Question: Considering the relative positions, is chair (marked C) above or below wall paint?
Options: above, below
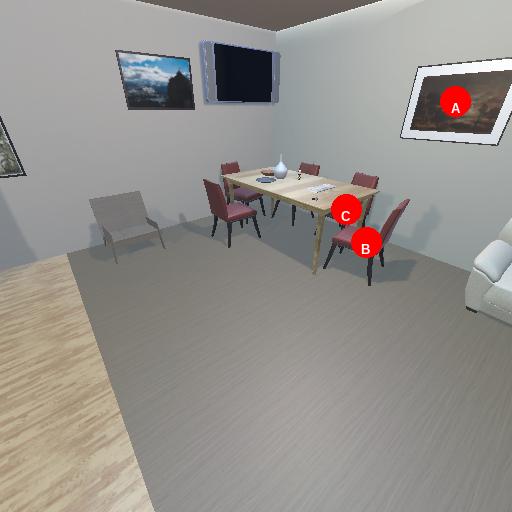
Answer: above